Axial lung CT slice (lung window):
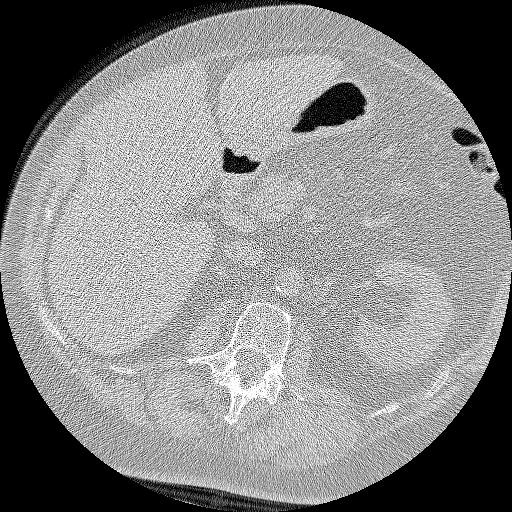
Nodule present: no